二年级 · 画法几何学
在方格纸上画一个直角和一个钝角。

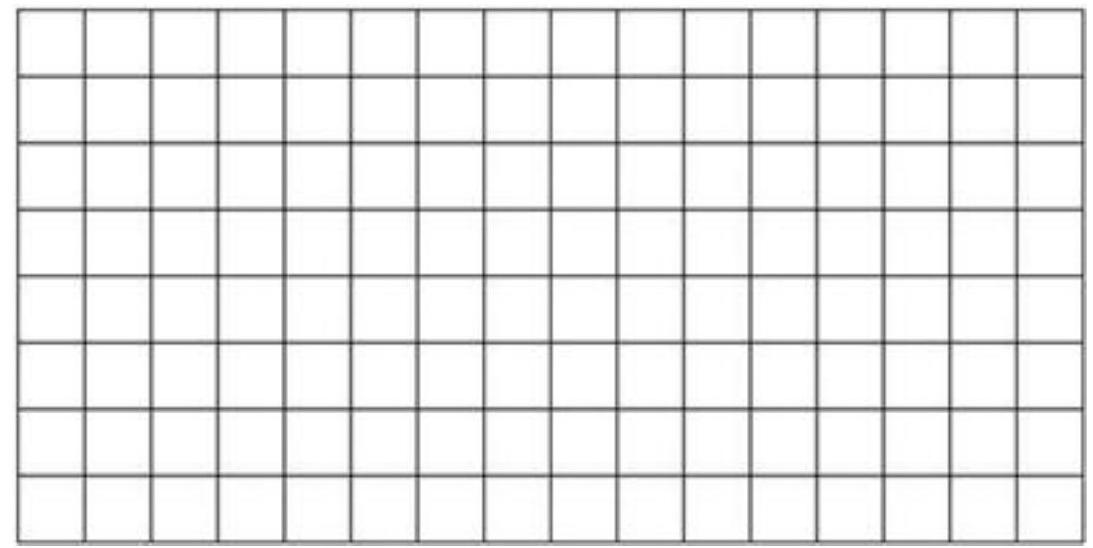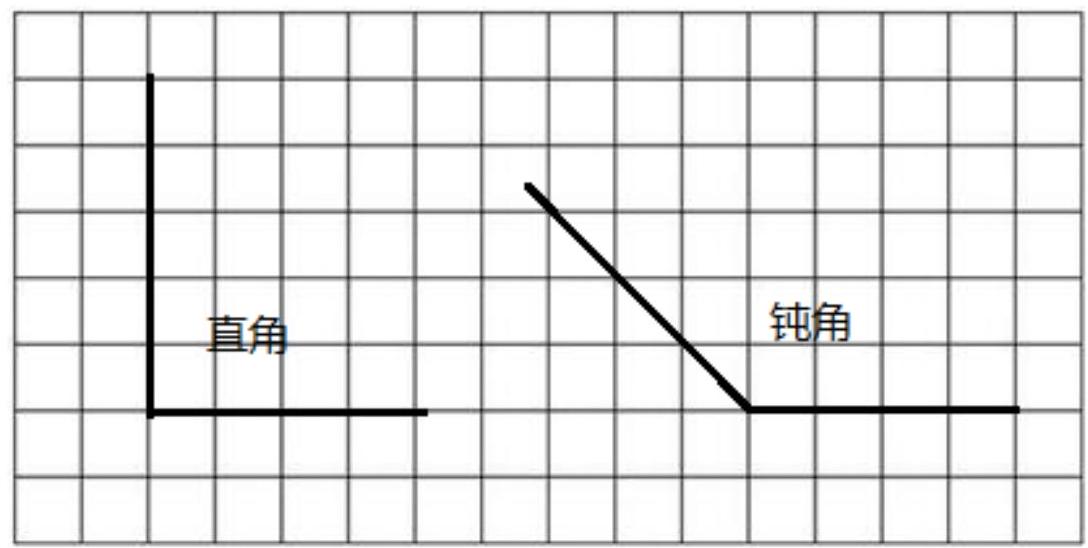
答案:
解析: